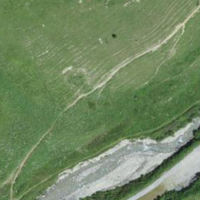
EUNIS habitat code: 26
Species observed at this site:
Cercopis vulnerata